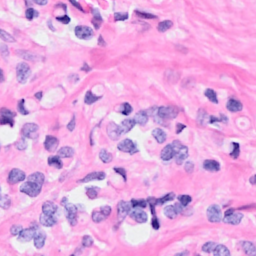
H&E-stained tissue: Breast